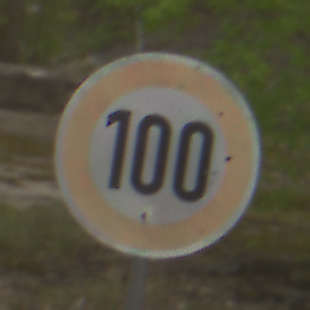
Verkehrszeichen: Geschwindigkeit100
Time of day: MorningAfternoon
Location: Outdoor (Nature)
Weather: Overcast
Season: NotSpecified
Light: Natural